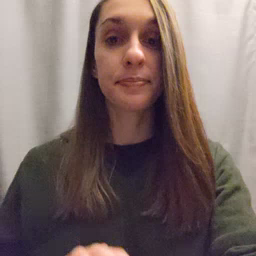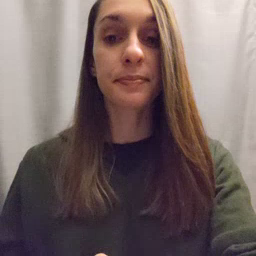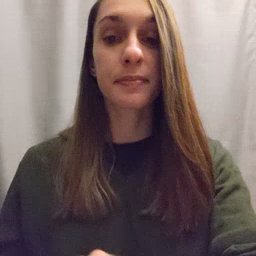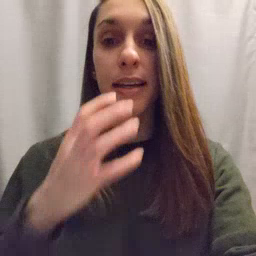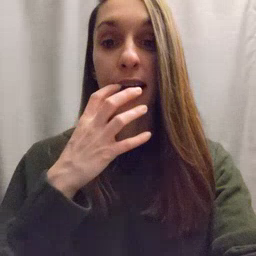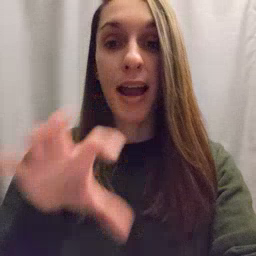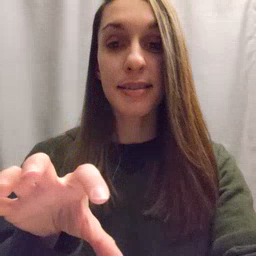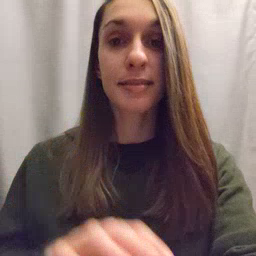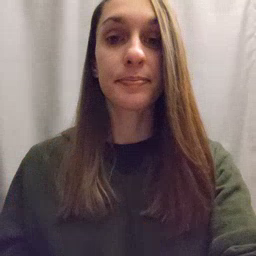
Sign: hot